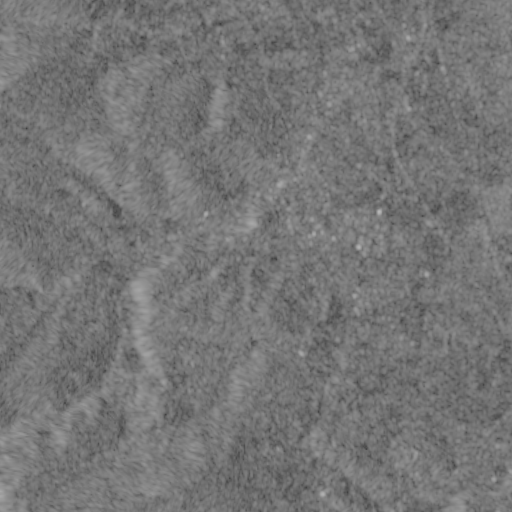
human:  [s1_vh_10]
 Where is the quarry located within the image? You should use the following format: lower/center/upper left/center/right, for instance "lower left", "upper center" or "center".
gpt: The quarry is located in the lower right of the image.
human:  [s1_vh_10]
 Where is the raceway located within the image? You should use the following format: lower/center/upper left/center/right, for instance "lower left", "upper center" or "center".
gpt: The raceway is located in the upper right of the image.
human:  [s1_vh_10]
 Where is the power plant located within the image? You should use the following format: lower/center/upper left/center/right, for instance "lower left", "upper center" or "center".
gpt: There is no power plant in the image.

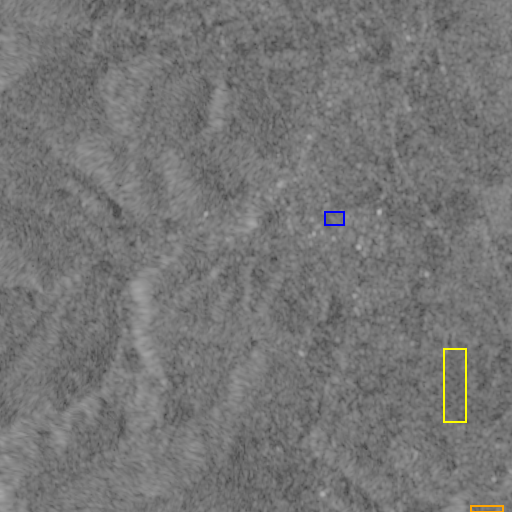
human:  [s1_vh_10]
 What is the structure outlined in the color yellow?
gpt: The structure outlined in yellow is a crop field.
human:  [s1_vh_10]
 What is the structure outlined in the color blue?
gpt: The structure outlined in blue is a park.
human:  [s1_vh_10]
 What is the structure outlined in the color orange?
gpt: The structure outlined in orange is a quarry.
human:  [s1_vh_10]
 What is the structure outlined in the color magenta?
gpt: There is no magenta outline.